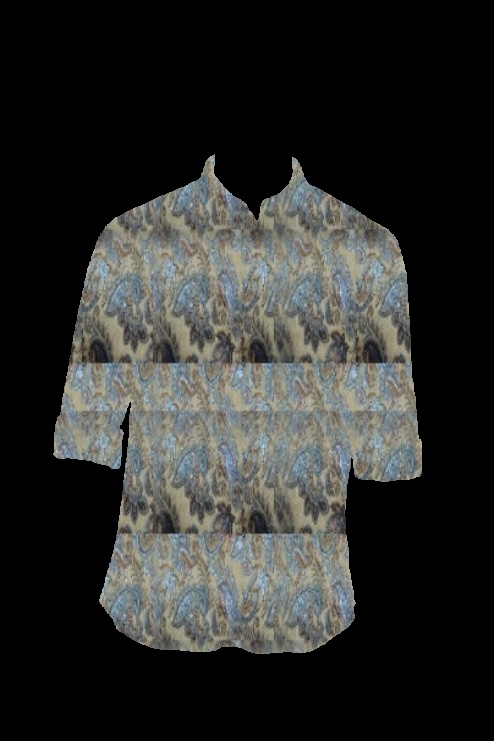
blue multi floral print button up tee